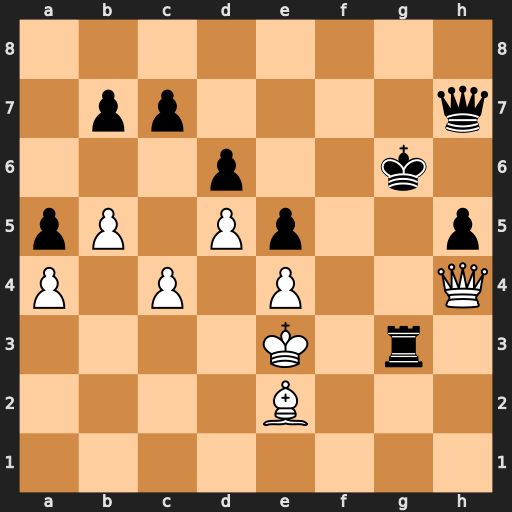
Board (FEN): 8/1pp4q/3p2k1/pP1Pp2p/P1P1P2Q/4K1r1/4B3/8
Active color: w
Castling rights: -
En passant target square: -
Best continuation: Qxg3+